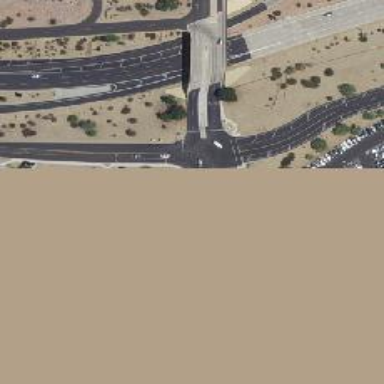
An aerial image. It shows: Solid stop line on the road.